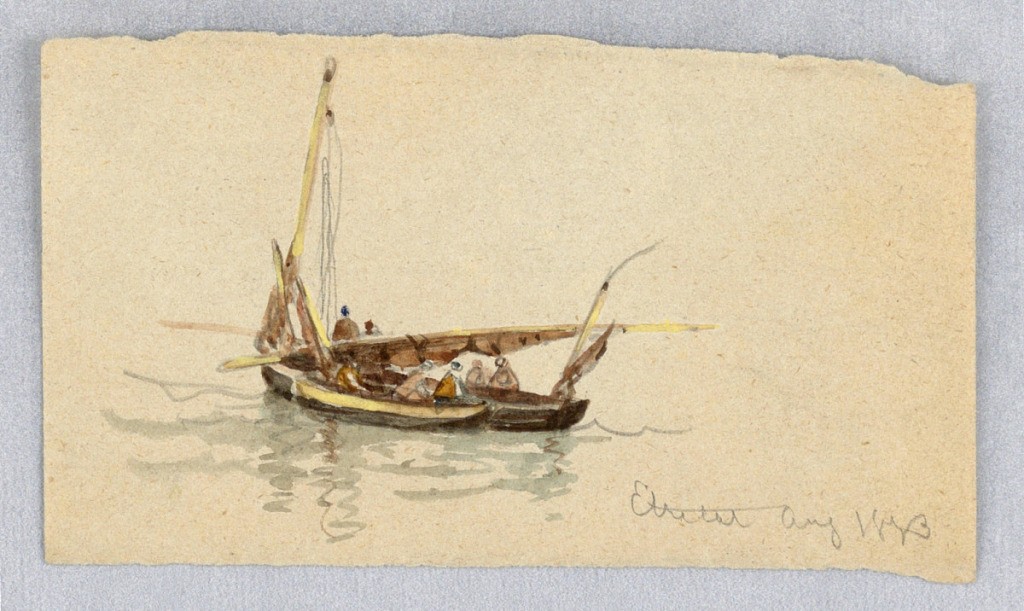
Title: Boats at Étretat
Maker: Samuel Colman, American, 1832–1920
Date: August 1873
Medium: Brush and watercolor, graphite on paper
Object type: Drawing
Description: A rowboat with three men is shown beside a sail boat with four people and lowered sails.